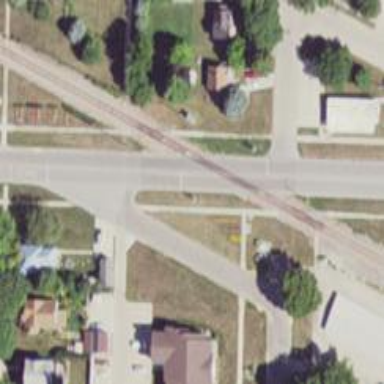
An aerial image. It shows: Railway level crossing.